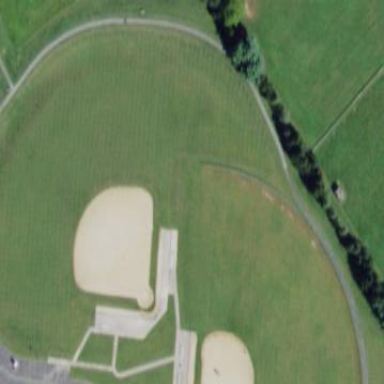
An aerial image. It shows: Baseball pitch for leisure and sports activities.